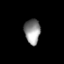
Tissue: prostate
Cell type: T cells
Senescence score: 0.7062
Nuclear area (px): 386
Mean DAPI intensity: 143.433